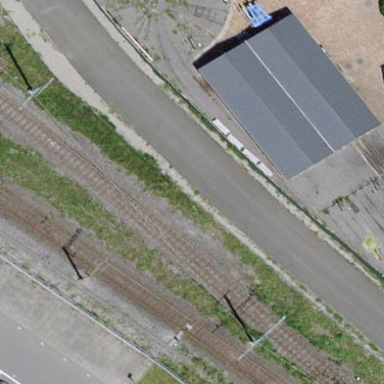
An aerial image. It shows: Building used as railway workshop.